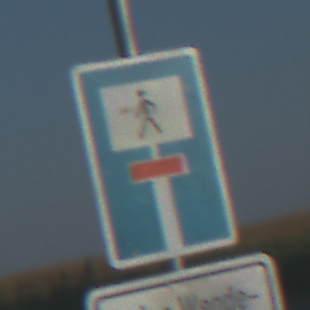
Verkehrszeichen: SackgasseFussgaengerDurchlaessig
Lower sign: HinweisGeaenderteVorfahrtVerkehrsfuehrungVerkehrsregelung3
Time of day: MorningAfternoon
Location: Outdoor (RoadRail)
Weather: Clear
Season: NotSpecified
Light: Natural